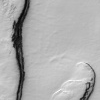
Atmospheric dust classification: not_dusty